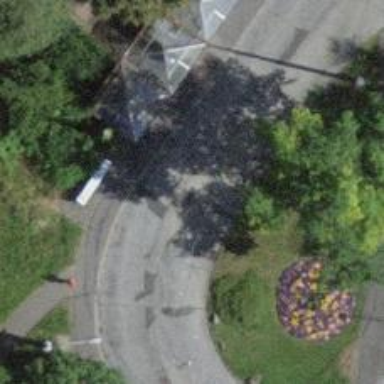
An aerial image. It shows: Bus stop for trolleybuses with designated stop position for public transport.